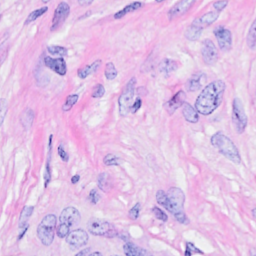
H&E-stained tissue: Breast